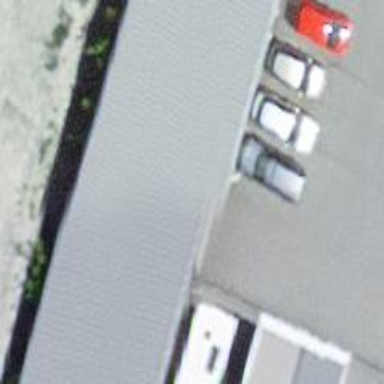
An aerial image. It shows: Car repair shop.